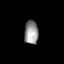
Tissue: prostate
Cell type: T cells
Senescence score: 0.7505
Nuclear area (px): 320
Mean DAPI intensity: 149.244